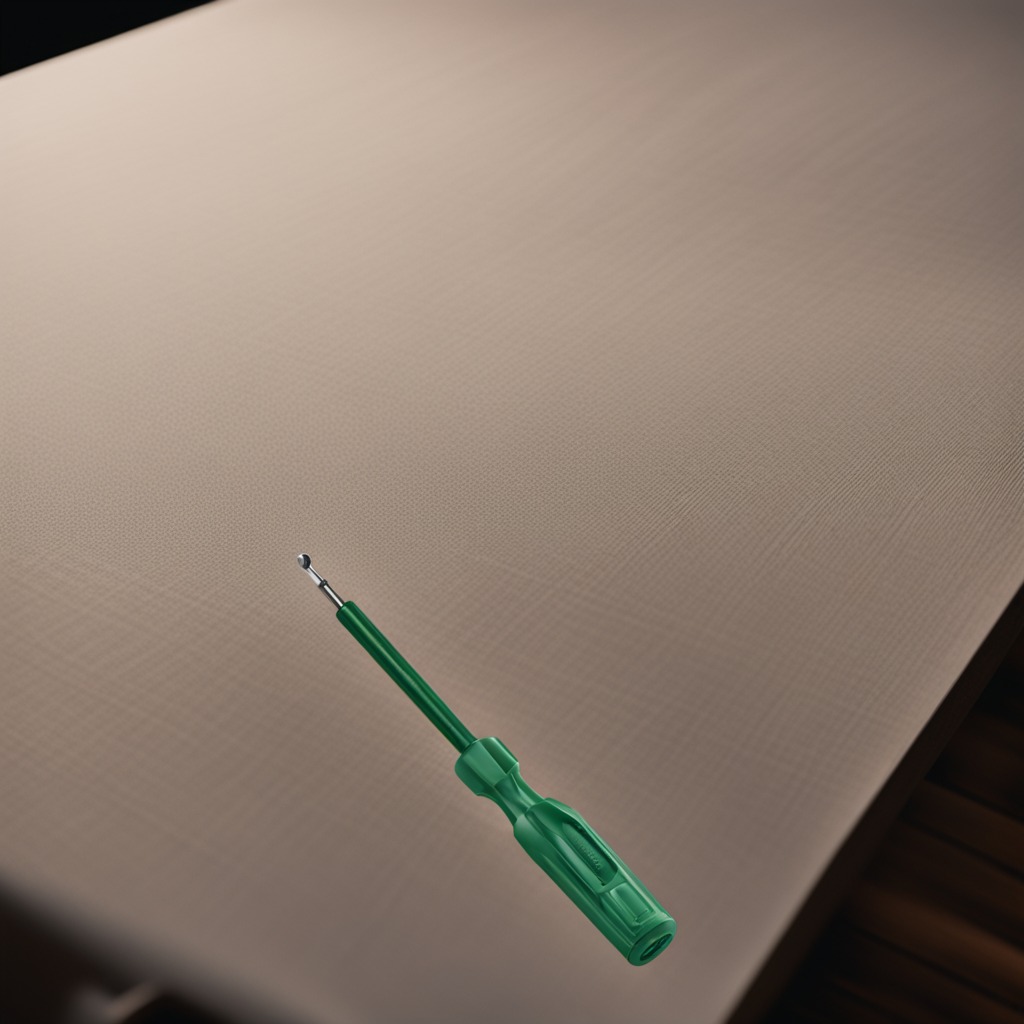
A screwdriver lying on the wooden table.